Question: I'm sorry if this questions is being raised but I'm really new to coding and started to have the first difficult issue and can't figure it out. I have write a simple code like this because I have to learn the 'return' command:
'''
function multiplyByNineFifths (number) {
return number *(9/5);
};
function getFahrenheit (celcius) {
return multiplyByNineFifths (celcius) + 32;
};
getFahrenheit(15);
'''
but when when I want to run the code in VS it says:
'''
[Running] node "c:\Users\Oerd Bej\Desktop\JavaScript
exercises\tempCodeRunnerFile.js"
[Done] exited with code=0 in 0.088 seconds'
'''
while in DevTools in console it runs perfectly and it gives me the right answer which is 59.
Please can you help me to figure it out what should I do, I have installed node.js and all the necessary plug in in VS but dont know what is wrong or what is the right question that I have to ask in order to understand it well. Every error in VS it breaks my heart

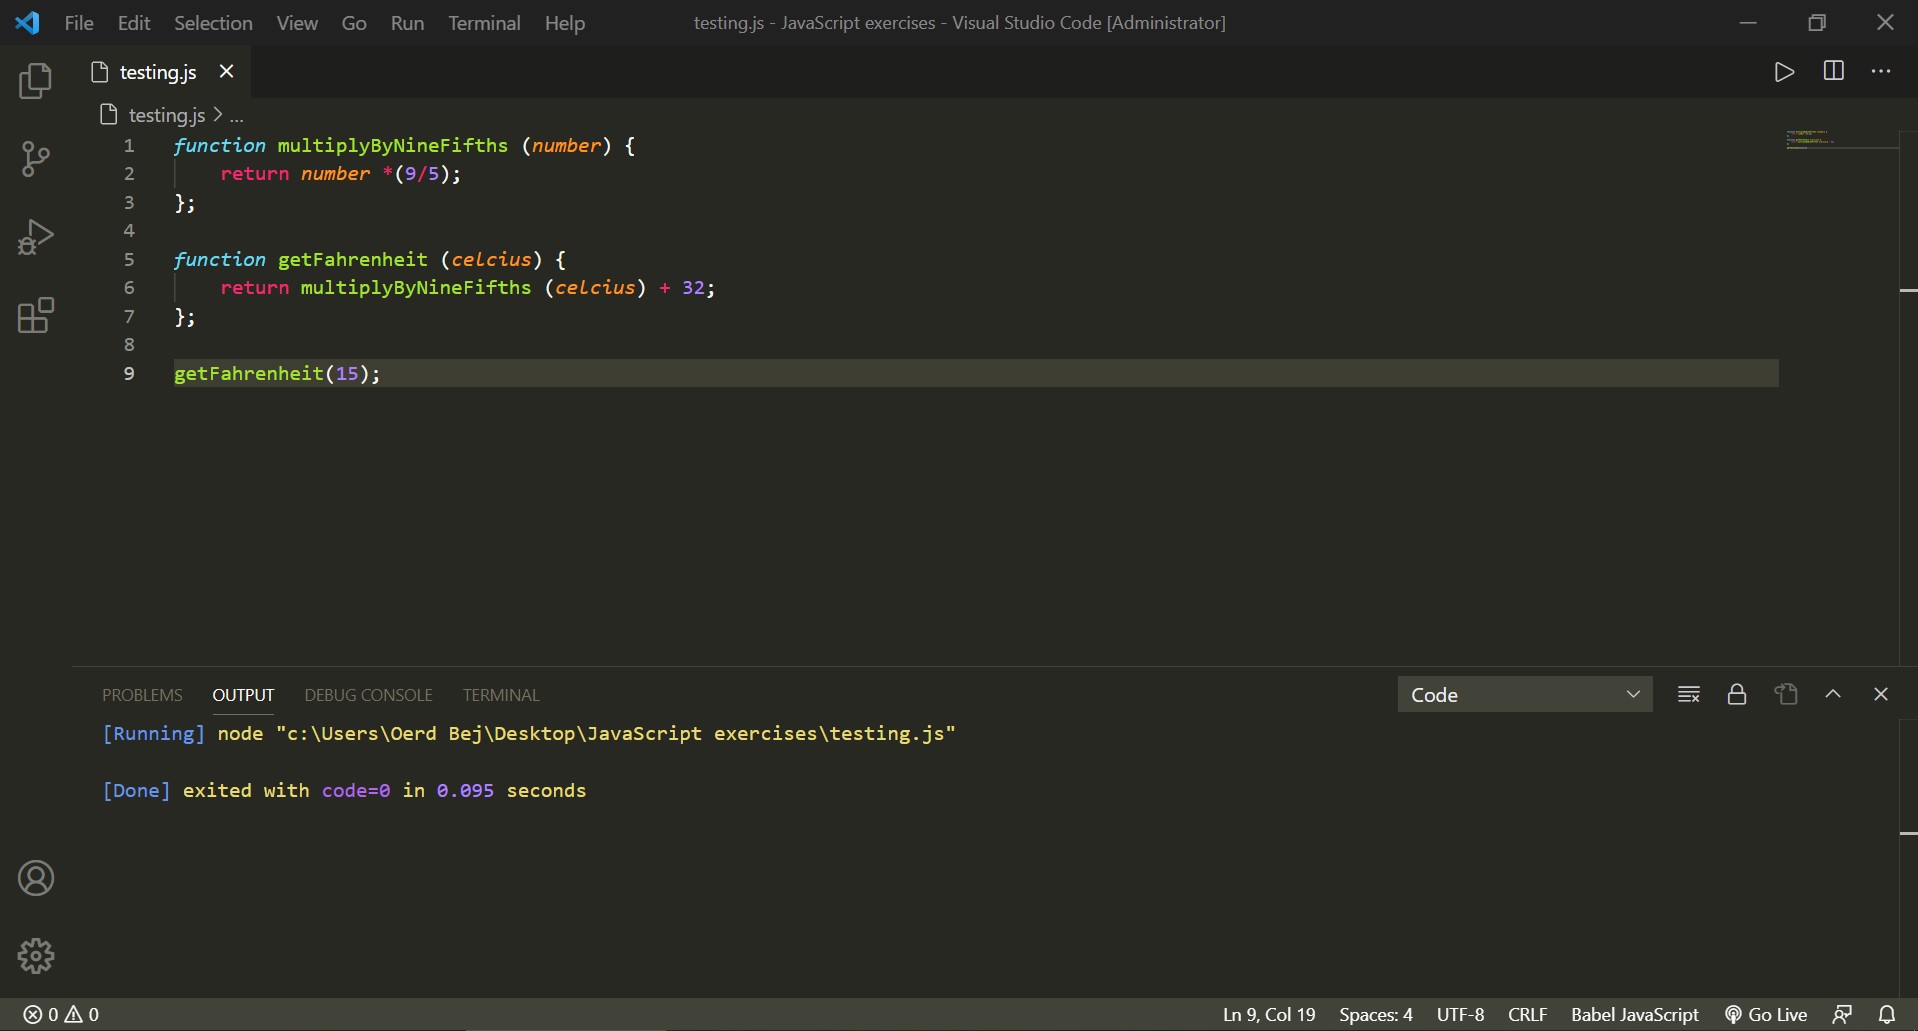
Answer: It's because logging is a little different in Chrome than in Node. If you type 'console.log(3)' in Chrome, it will log '3', and then the return value of 'console.log' which is 'undefined' (because 'console.log' doesn't return anything). Chrome will always automatically log the function's return value. Node doesn't. It will only log '3'. Node executes the 'getFahrenheit' function, but this function doesn't return anything. It just computes a number in memory, that's it, so nothing gets displayed. If you want to see the result of this operation you need to log it with 'console.log(getFahrenheit(15))'.